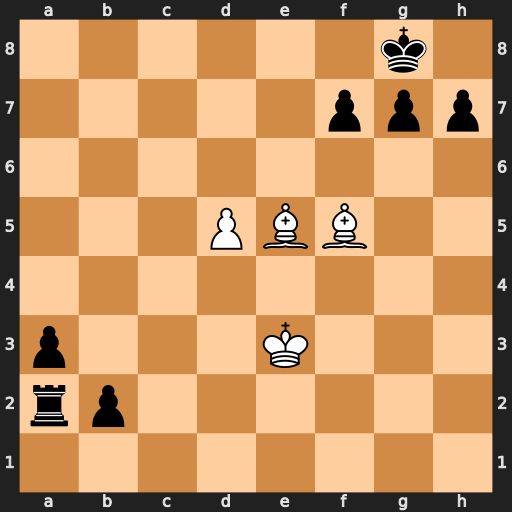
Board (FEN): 6k1/5ppp/8/3PBB2/8/p3K3/rp6/8
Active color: w
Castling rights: -
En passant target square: -
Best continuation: d6 Ra1 d7 Rd1 Bd4 Rxd4 Kxd4